Field crop: maize
Growth stage: 2
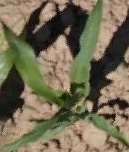
Species: maize